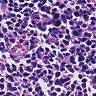
Metastatic tissue present: no